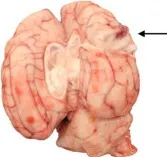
Photographs of post-mortem examination of a dog with disseminated Cladophialophora bantiana phaeohyphomycosis. (B) A 1.5 cm in diameter, focal, slightly raised, soft white nodule with red center is observed within the mid-dorsal right parietal lobe of the cerebrum with a red center that extends deep within the cerebrum (arrow).
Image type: medical_photograph (other_medical_photograph)